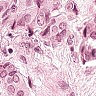
Metastatic tissue present: yes